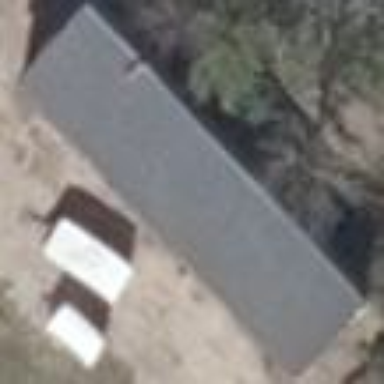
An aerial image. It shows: Cowshed building.